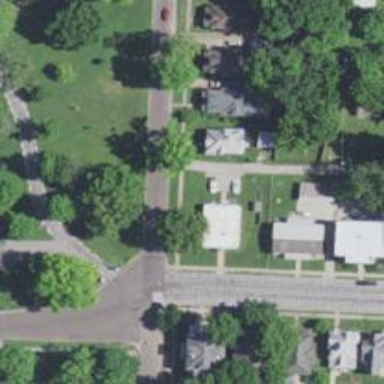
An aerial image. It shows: Alley classified as service road.